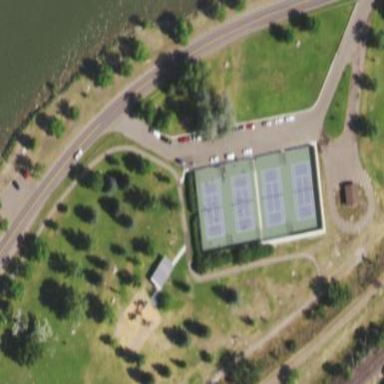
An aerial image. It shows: Tennis court on pitch designated for leisure land.